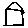
Label: house